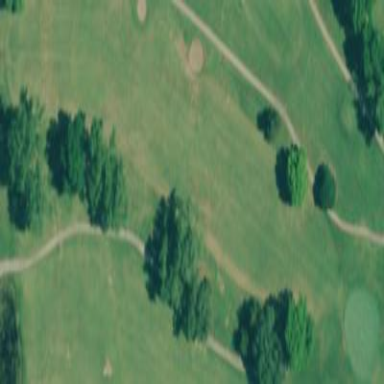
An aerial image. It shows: Grassy area designated as golf fairway.